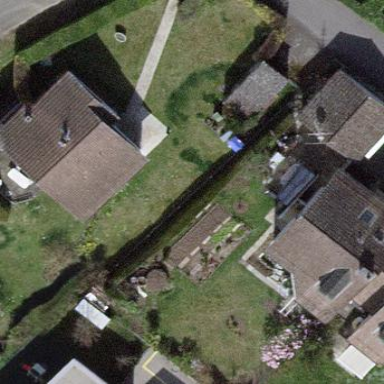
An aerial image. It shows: Garden surrounded by fence.